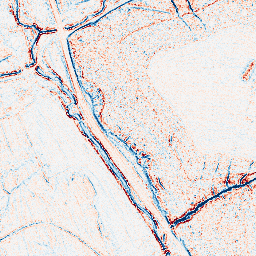
Category: edge_preserving
Decomposition family: bilateral
Decomposition parameters: d: 5
sigma_color: 25
sigma_space: 25
Upsampling method: sinc_hamming
Upsampling parameters: scale: 8
kernel_size: 16
Upsampling scale: 8